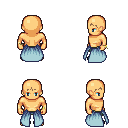
a pixel art fantasy rpg character, male body template, human, tanned skin, overskirt, teal pants, plain hairstyle, bracelets, ghillies, four views (front, back, left, right), 2x2 character sprite sheet, small pixel art, hard edges, no anti-aliasing